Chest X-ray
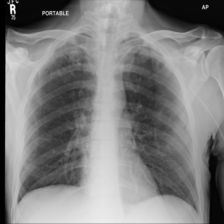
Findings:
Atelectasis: negative
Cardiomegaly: negative
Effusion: negative
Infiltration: negative
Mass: negative
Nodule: negative
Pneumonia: negative
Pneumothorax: negative
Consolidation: negative
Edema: negative
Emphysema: negative
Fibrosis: negative
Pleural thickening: negative
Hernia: negative